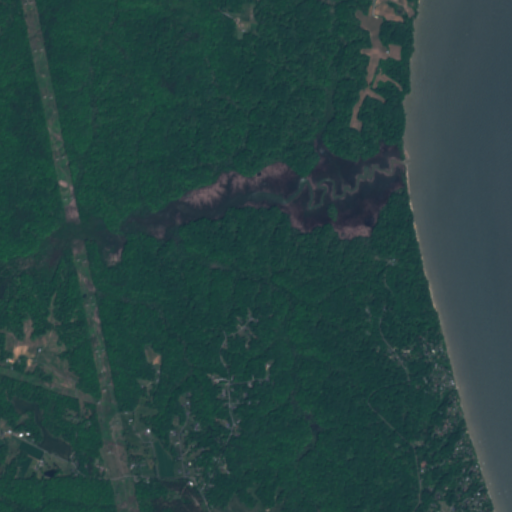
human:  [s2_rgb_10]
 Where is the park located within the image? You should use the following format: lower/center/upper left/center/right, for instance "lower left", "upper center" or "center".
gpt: The park is located in the lower right of the image.
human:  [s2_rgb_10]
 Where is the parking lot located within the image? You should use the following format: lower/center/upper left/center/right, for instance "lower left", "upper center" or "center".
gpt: The parking lot is located in the upper center of the image.
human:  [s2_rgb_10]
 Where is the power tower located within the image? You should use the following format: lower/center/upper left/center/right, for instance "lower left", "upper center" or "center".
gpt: The power tower is located in the left of the image.
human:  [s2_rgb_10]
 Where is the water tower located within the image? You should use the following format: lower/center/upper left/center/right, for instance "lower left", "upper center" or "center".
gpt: The water tower is located in the lower right of the image.
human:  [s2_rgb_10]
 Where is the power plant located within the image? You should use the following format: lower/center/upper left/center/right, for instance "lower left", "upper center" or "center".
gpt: There is no power plant in the image.